Question: I am having a wicked time trying to get an image to show up in a 'CALayer.contents'. It seems rather straight forward but I cannot get the image to render no matter what I do. The 'CALayer' renders fine as I can see its background color and corner radius, but the image will not load.

What you are seeing here is a 'CAGradientLayer' subclass with a mask applied. The inner square is where I would like the image to show, and it is added as a sublayer of the 'CAGradientLayer' subclass.
The code to set this up is pretty straightforward. In 'init':
'''
self.imageLayer = [CALayer layer];
self.imageLayer.cornerRadius = kDefaultCornerRadius;
self.imageLayer.backgroundColor = [UIColor darkGrayColor].CGColor;
[self addSublayer:self.imageLayer];
'''
Then later on, I set the image:
'''
- (void)setImage:(UIImage *)image {
self.imageLayer.contents = (id)image.CGImage;
[self.imageLayer setNeedsDisplay];
}
'''
Finally, within 'setFrame':
'''
CGFloat imageSize = self.bounds.size.width - 2*kDefaultMargin;
[self.imageLayer setBounds:CGRectMake(0.0, 0.0, imageSize, imageSize)];
[self.imageLayer setPosition:CGPointMake(self.bounds.size.width/2.0f, kDefaultMargin + imageSize/2.0f)];
[self.imageLayer setNeedsDisplay];
'''
Things I already know or have checked:
1. The layer is obviously added correctly evident by it being visible.
2. The image is added and works. [UIImage imageNamed:@"info.png"] is being used elsewhere in the code and actually shows and image. It is 16x16 at 1x and 32x32 at 2x
3. The code is being called in the correct logical order: init, setImage:, setFrame;
What is going on here?
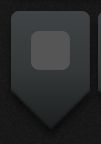
Answer: Remove this line:
'''
[self.imageLayer setNeedsDisplay];
'''
<URL> tells a layer that it needs to redraw its contents. Since you already provided the content for the layer, you don't want CA to discard that content and ask for a replacement.